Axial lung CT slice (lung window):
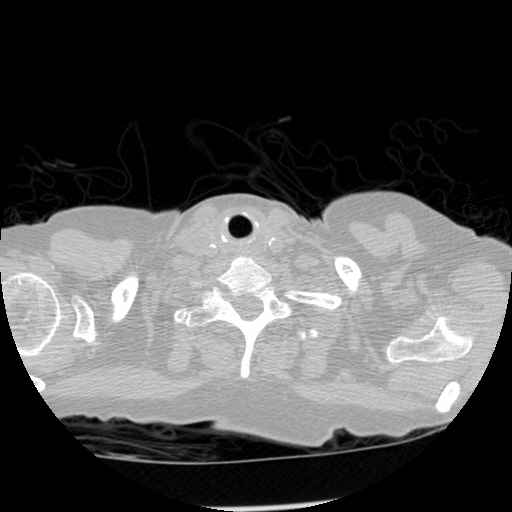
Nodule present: no